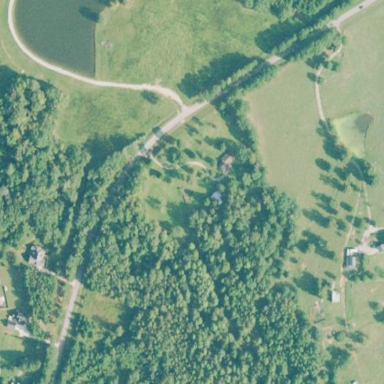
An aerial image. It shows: Farm.